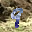
Label: 9